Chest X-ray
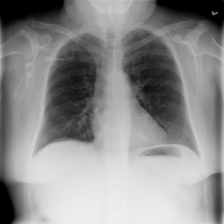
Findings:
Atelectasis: positive
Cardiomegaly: negative
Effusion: negative
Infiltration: negative
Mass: negative
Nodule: negative
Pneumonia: negative
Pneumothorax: negative
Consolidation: negative
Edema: negative
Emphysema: negative
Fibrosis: negative
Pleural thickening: negative
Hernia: negative